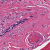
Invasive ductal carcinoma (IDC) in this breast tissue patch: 0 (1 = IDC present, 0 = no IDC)